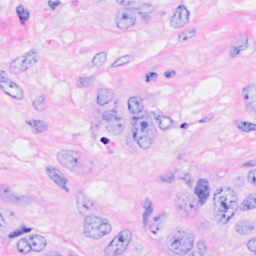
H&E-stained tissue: Breast